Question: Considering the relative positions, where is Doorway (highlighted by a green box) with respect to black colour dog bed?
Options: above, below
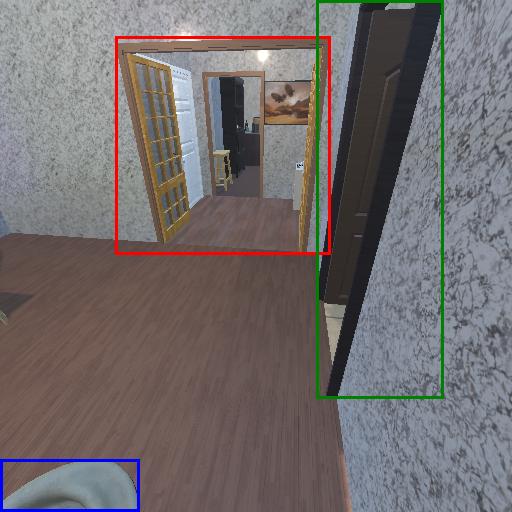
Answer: above